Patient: sex M, age 78
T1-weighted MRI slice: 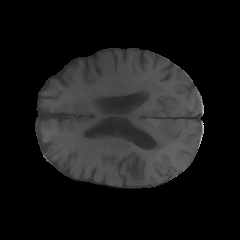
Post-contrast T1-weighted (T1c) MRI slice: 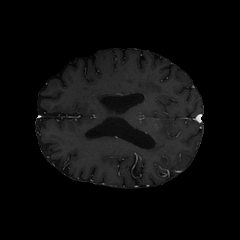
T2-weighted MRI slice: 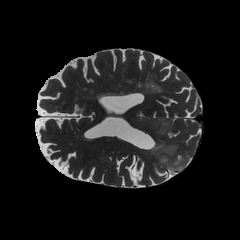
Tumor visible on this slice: yes
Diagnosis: Glioblastoma, IDH-wildtype
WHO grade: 4